Interaction volume radius: 10 \u00c5
Interaction volume height: 10 \u00c5
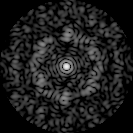
Disorder parameter: 0.7525